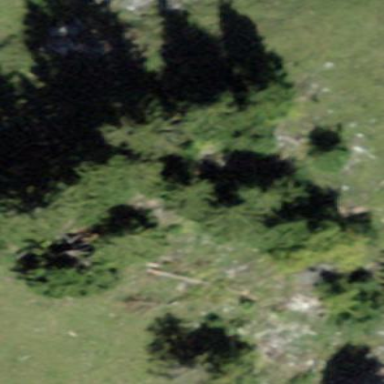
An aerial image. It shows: Forest area.